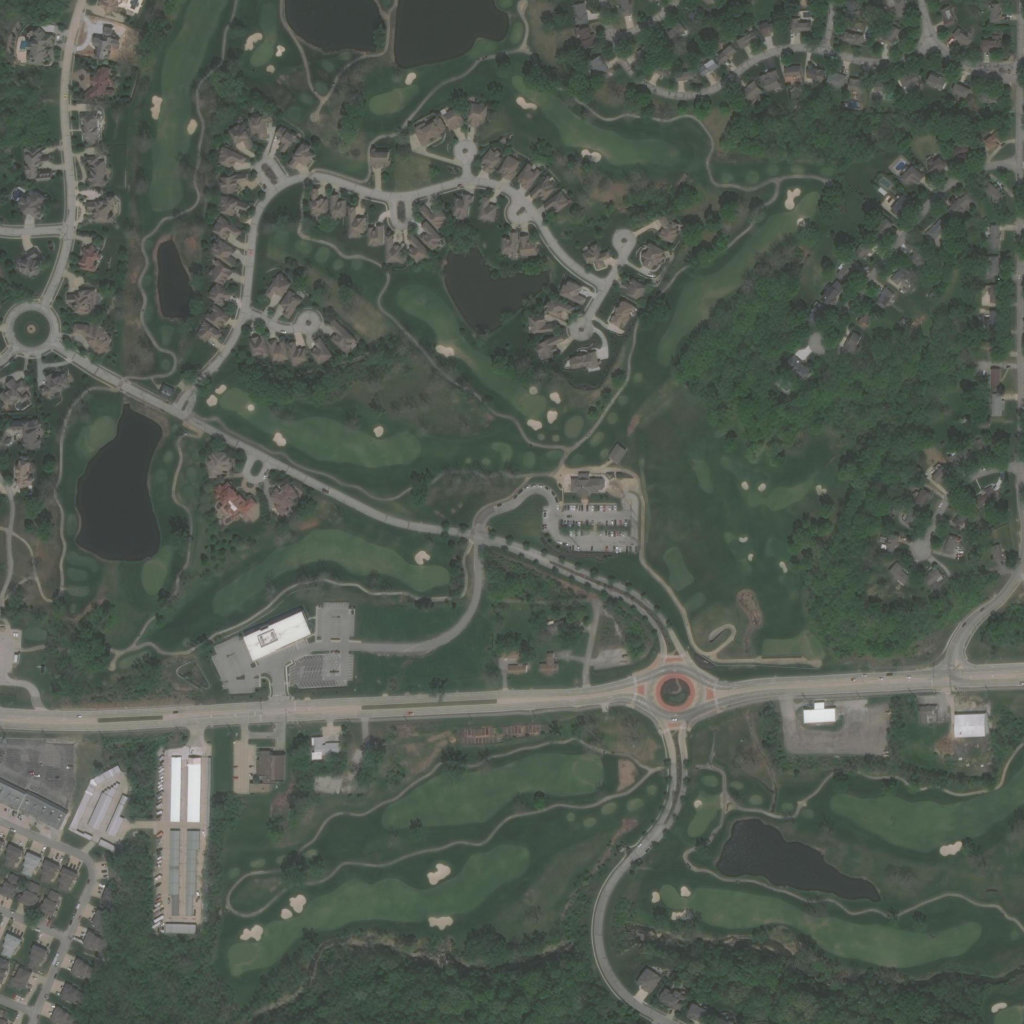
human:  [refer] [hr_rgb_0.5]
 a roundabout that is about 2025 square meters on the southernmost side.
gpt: <box>[[62, 64, 68, 70, 0]]</box>

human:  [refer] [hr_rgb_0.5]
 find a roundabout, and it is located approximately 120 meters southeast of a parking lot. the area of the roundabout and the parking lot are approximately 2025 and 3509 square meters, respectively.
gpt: <box>[[62, 64, 68, 70, 0]]</box>